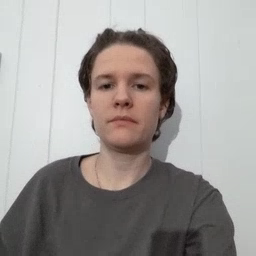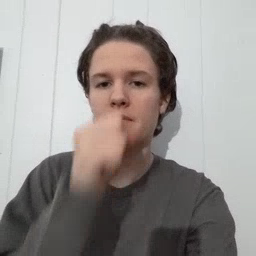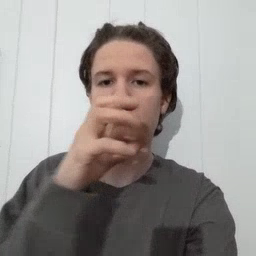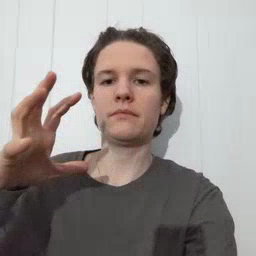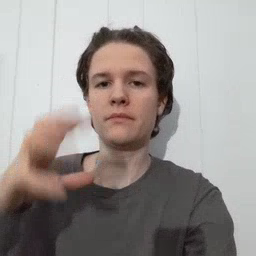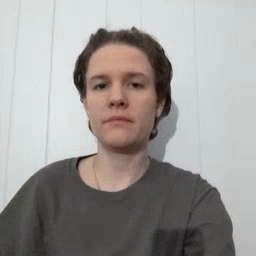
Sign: balloon